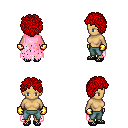
a pixel art fantasy rpg character, female body template, human, tanned skin, pink tattered cape, teal pants, red curly afro hairstyle, gold gloves, ghillies, four views (front, back, left, right), 2x2 character sprite sheet, small pixel art, hard edges, no anti-aliasing